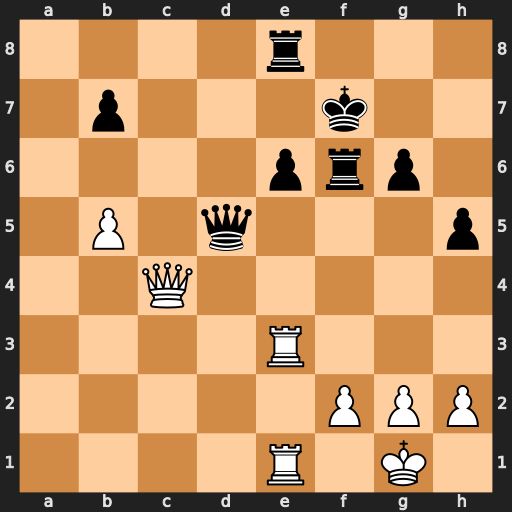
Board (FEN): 4r3/1p3k2/4prp1/1P1q3p/2Q5/4R3/5PPP/4R1K1
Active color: w
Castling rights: -
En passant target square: -
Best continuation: Qxd5 exd5 Rxe8